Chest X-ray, AP view. Patient: 59 years old, sex F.
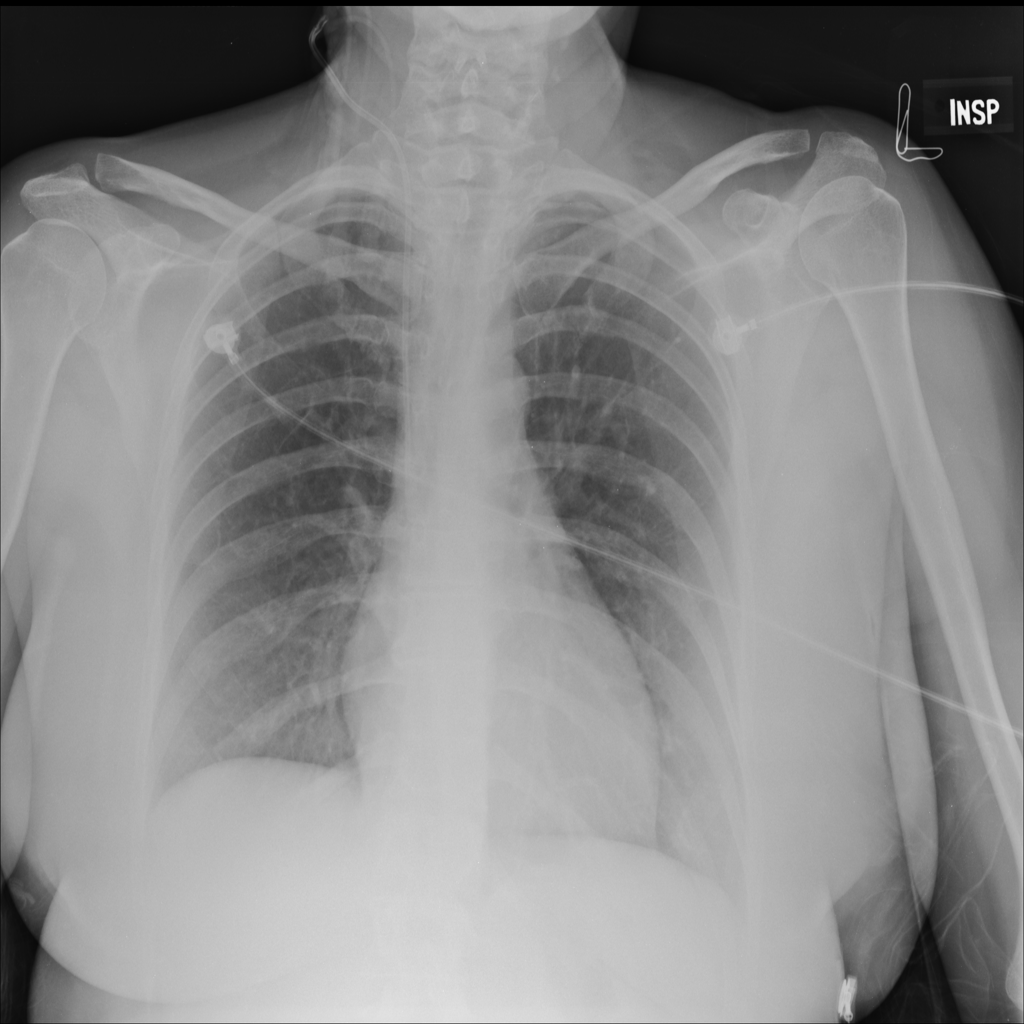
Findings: No Finding